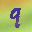
Label: 9